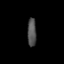
Tissue: lung
Cell type: Others
Senescence score: 0.1525
Nuclear area (px): 248
Mean DAPI intensity: 80.262